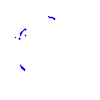
Particle: kaon